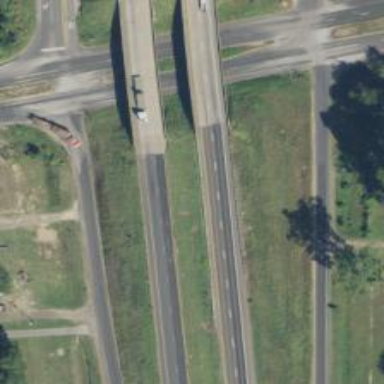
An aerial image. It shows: Bridge over trunk highway with expressway.